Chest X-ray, PA view. Patient: 43 years old, sex F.
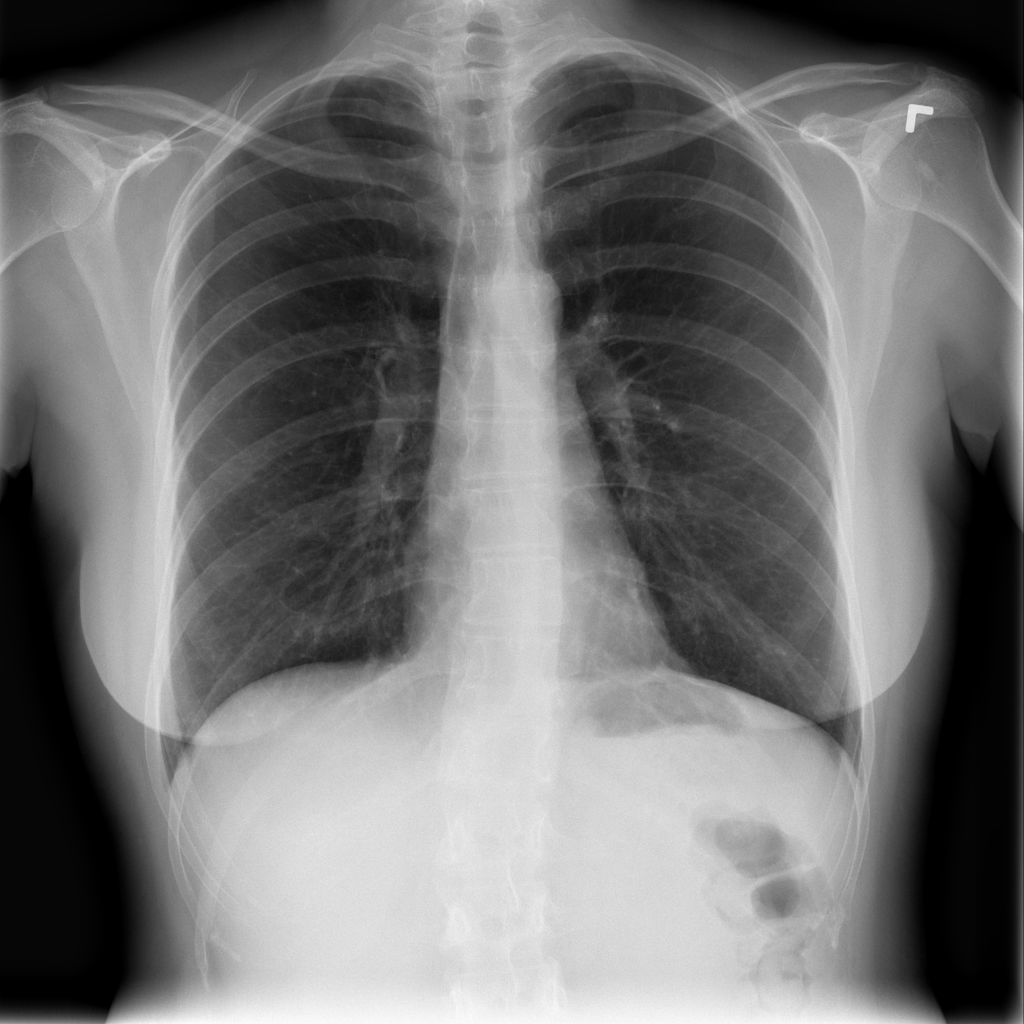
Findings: Pneumothorax